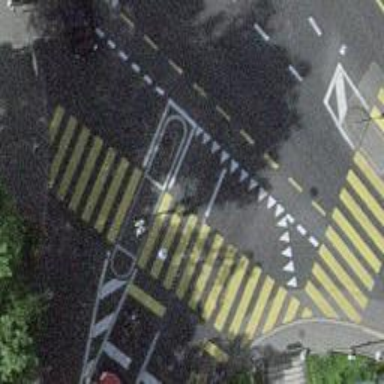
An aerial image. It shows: Crossing with traffic signals and central island.